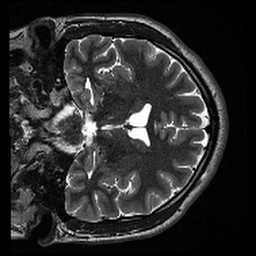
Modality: T2w
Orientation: coronal
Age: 32
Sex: male
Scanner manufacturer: siemens
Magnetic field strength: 3 T
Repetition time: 13.15 s
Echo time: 0.082 s